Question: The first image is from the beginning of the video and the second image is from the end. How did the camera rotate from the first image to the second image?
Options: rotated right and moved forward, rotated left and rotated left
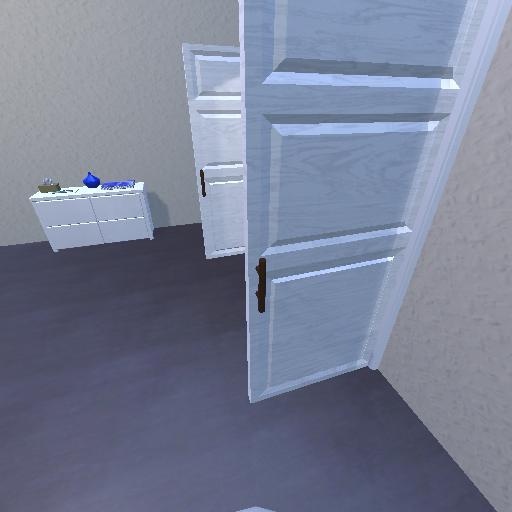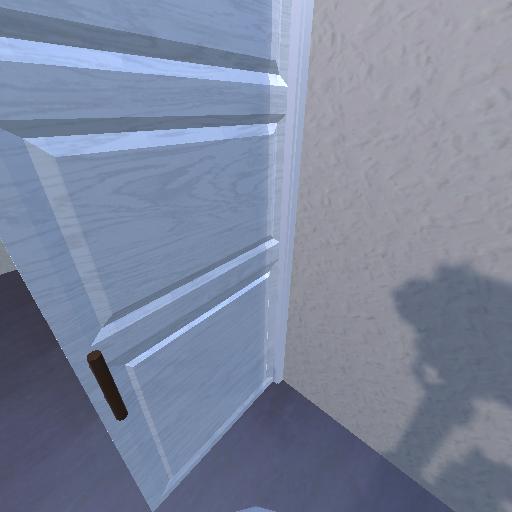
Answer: rotated right and moved forward